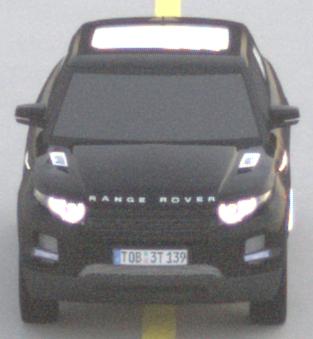
Make: Land Rover
Model: Range Rover Evoque 2.0 Si4
Detailed model: Range Rover Evoque (I)
Model produced from: 2011/08
Model produced until: 2013/11
Doors: 5
Color: black
Road condition: dry road
Daytime: sunrise or sunset
Contrast: low contrast